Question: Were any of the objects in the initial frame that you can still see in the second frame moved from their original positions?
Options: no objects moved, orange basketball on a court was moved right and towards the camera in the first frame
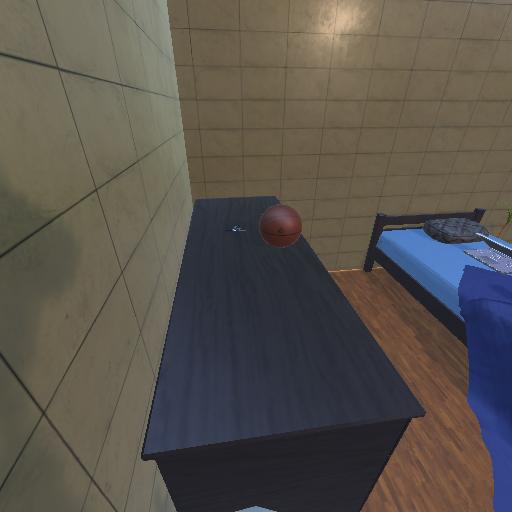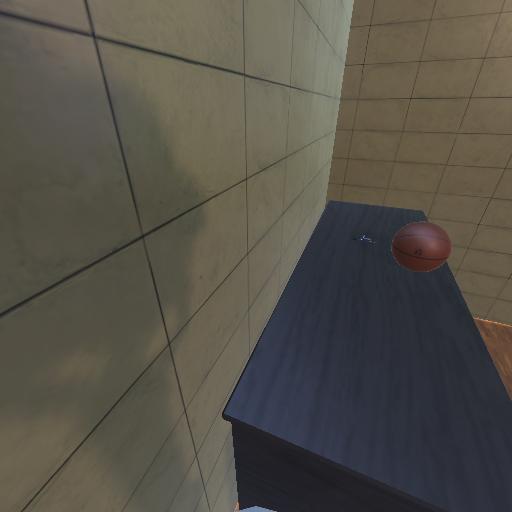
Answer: no objects moved